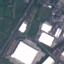
Label: Industrial